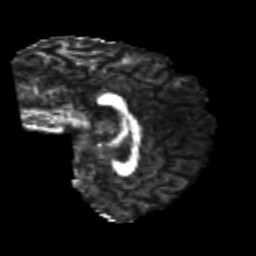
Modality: FA
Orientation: sagittal
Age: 25
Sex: female
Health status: healthy
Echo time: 0.074 s